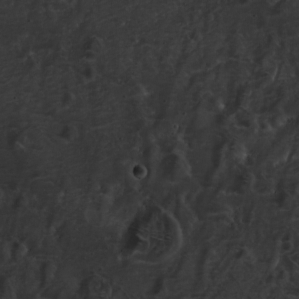
Label: non_frost